八年级 · 解析几何
(10 分) 已知直线 $y=-\frac{3}{4} x+6$ 与 $x$ 轴, $y$ 轴分别相交于点 $A, B$, 直线 $y=-2 x+6$ 与 $x$ 轴, $y$ 轴分别相交于点 $C, B$, 若已知 $x$ 轴上有一点 $D(5,0)$, 点 $M$ 为直线 $A B$ 上一点, 点 $N$ 为直线 $B C$上一点, 是否存在这样的点 $M 、 N$, 使得以点 $A 、 D 、 M 、 N$ 为顶点的四边形是平行四边形? 若存在, 求出点 $M$ 的坐标; 若不存在, 说明理由;

备用图

备用图
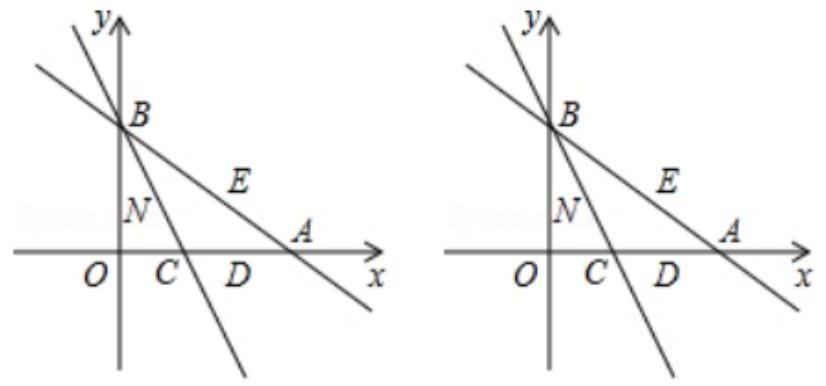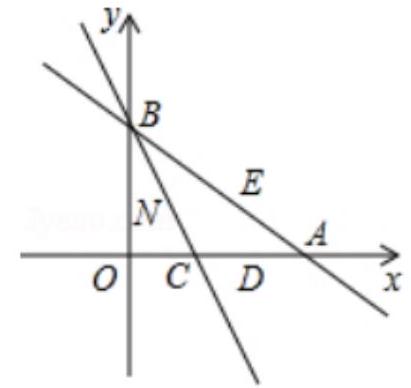
答案: 解：存在点 $M 、 N$, 使得以点 $A 、 D 、 M 、 N$ 为顶点的四边形是平行四边形. $\because$ 直线 $y=-\frac{3}{4} x+6$ 与 $x$ 轴, $y$ 轴分别相交于点 $A, B$,

则点 $A 、 B$ 的坐标分别为: $(8,0) 、(0,6)$,

$\therefore A D=3$,

$\because$ 点 $M$ 为直线 $A B$ 上一点, 点 $N$ 为直线 $B C$ 上一点,

$\therefore$ 设点 $M\left(m,-\frac{3}{4} m+6\right)$, 点 $N(n,-2 n+6)$,

(1)当 $A D$ 是平行四边形的边时,则 $M N=A D$, 且 $M N \| A D$,

即: $-\frac{3}{4} m+6=-2 n+6, m-n= \pm 3$,

解得: $m= \pm \frac{32}{5}$, 故点 $M\left(\frac{24}{5}, \frac{12}{5}\right)$ 或 $\left(-\frac{24}{5}, \frac{48}{5}\right)$;

(2)当 $A D$ 是平行四边形的对角线时, $A D$ 的中点坐标为 $(6.5,0)$,

$\therefore m-6.5=6.5-n,-\frac{3}{4} m+6-2 n+6=0$,

解得: $m=\frac{56}{5}$, 故点 $M\left(\frac{56}{5},-\frac{12}{5}\right)$;

综上,点 $M\left(\frac{24}{5}, \frac{12}{5}\right)$ 或 $\left(-\frac{24}{5}, \frac{48}{5}\right)$ 或 $\left(\left(\frac{56}{5},-\frac{12}{5}\right)\right.$.

【解析】本题是一道一次函数综合题, 考查的知识有平行四边形的性质等.根据已知条件求出点 $A 、 B$的坐标, 即可求出 $A D$, 根据点 $M$ 为直线 $A B$ 上一点, 点 $N$ 为直线 $B C$ 上一点, 设点 $M\left(m,-\frac{3}{4} m+6\right)$, 点 $N(n,-2 n+6)$, 分两种情况进行讨论: (1)当 $A D$ 是平行四边形的边时; (2)当 $A D$ 是平行四边形的对角线时,分别求解即可.